Current action and preconditions to check: trajectory_clear

Your task: For each precondition in the list above, predict whether it will hold at this action.

Consider the current scene as observed from the mobile robot's camera, and analyze the predicted future states of all dynamic agents (e.g., people, animals, vehicles, or any moving entities) within the NEXT SECOND.

IMPORTANT: Only answer "very likely" if you are absolutely certain—based on strong, clear evidence—that a dynamic agent will violate the precondition in the predicted future state. Do NOT answer "very likely" for unlikely, ambiguous, or low-probability risks.

Ask yourself for each precondition: Is there a high probability, with clear and convincing evidence, that the predicted future states of any dynamic agent will interfere with the predicted future state of the currently executing action within the NEXT SECOND, causing that precondition to fail?

Assess the risk level based on these predictions. Use "likely" or "very likely" if motions create a clear risk of interference.

Use "neutral" or "improbable" if agents are nearby but their predicted paths are clearly diverging or non-conflicting.

Failure Risk Categories: "very improbable", "improbable", "neutral", "likely", "very likely"

Answer Format: Output ONLY the probability_of_failure value from these categories: "very improbable", "improbable", "neutral", "likely", "very likely"

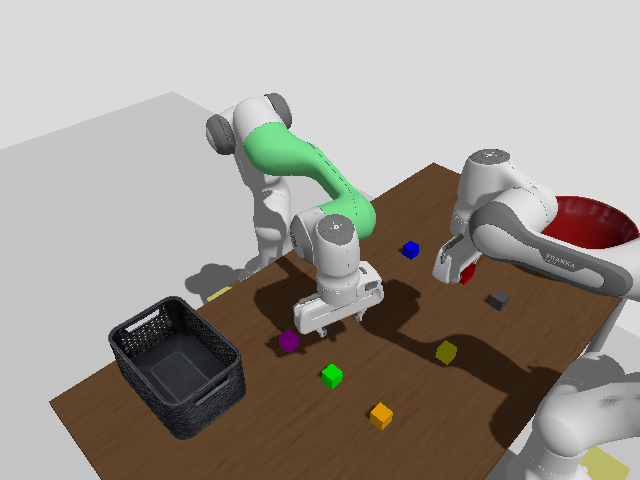

Answer: improbable